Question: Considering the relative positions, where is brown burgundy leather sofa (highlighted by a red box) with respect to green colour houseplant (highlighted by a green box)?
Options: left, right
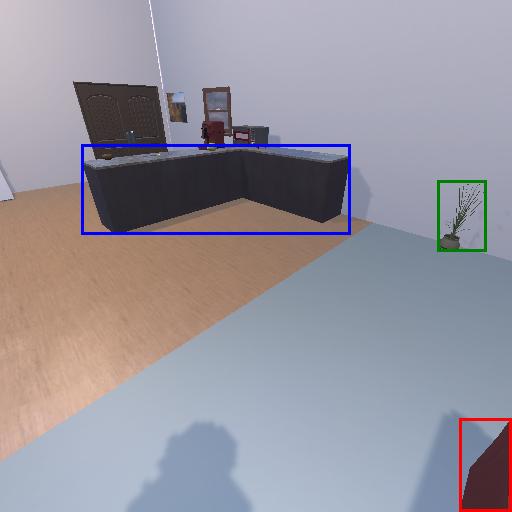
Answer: left